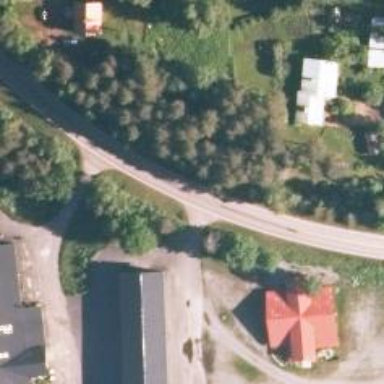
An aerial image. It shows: Tertiary road with asphalt surface.